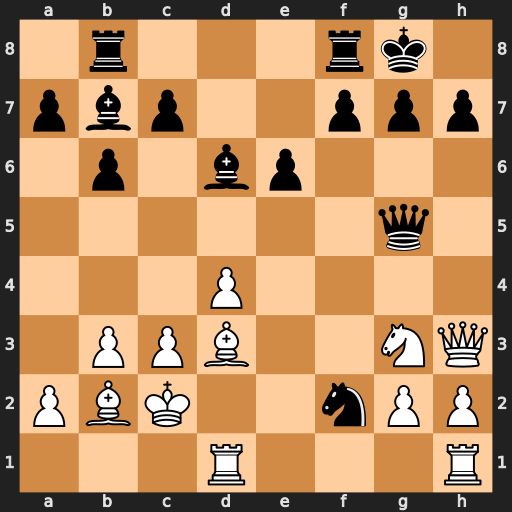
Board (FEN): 1r3rk1/pbp2ppp/1p1bp3/6q1/3P4/1PPB2NQ/PBK2nPP/3R3R
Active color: w
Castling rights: -
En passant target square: -
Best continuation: Qxh7#